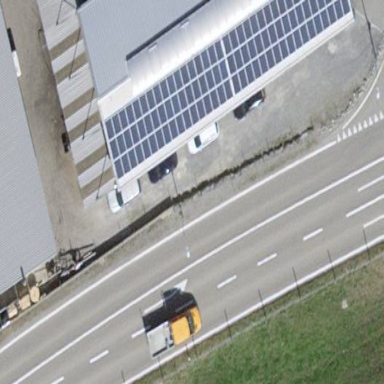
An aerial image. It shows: Small solar photovoltaic panel used as generator to produce electricity.